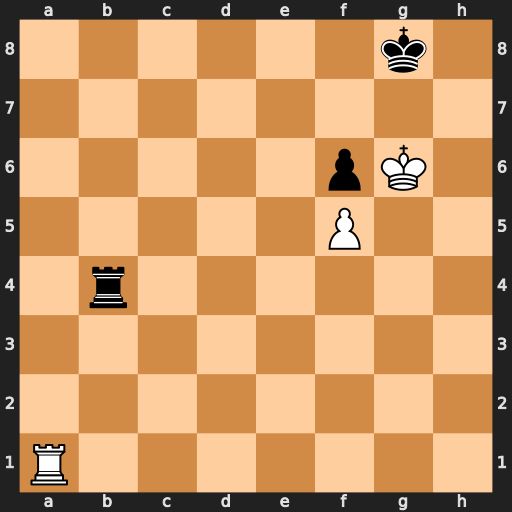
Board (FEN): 6k1/8/5pK1/5P2/1r6/8/8/R7
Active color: w
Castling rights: -
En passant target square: -
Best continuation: Ra8+ Rb8 Rxb8#